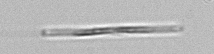
Label: Leptocylindrus